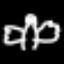
Label: angel